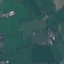
Land use / land cover: Pasture